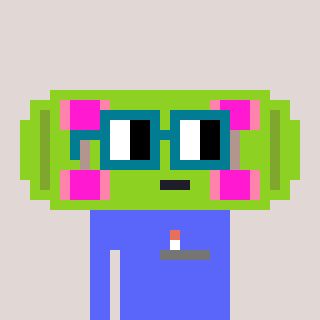
a pixel art character with square dark green glasses, a skateboard-shaped head and a purple-colored body on a warm background